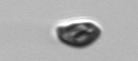
Label: Cryptophyta